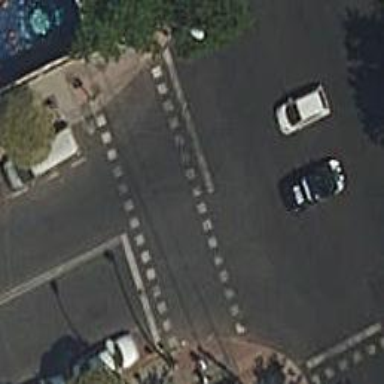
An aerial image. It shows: Road crossing with traffic signals.